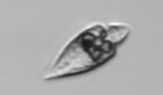
Label: Amphidinium